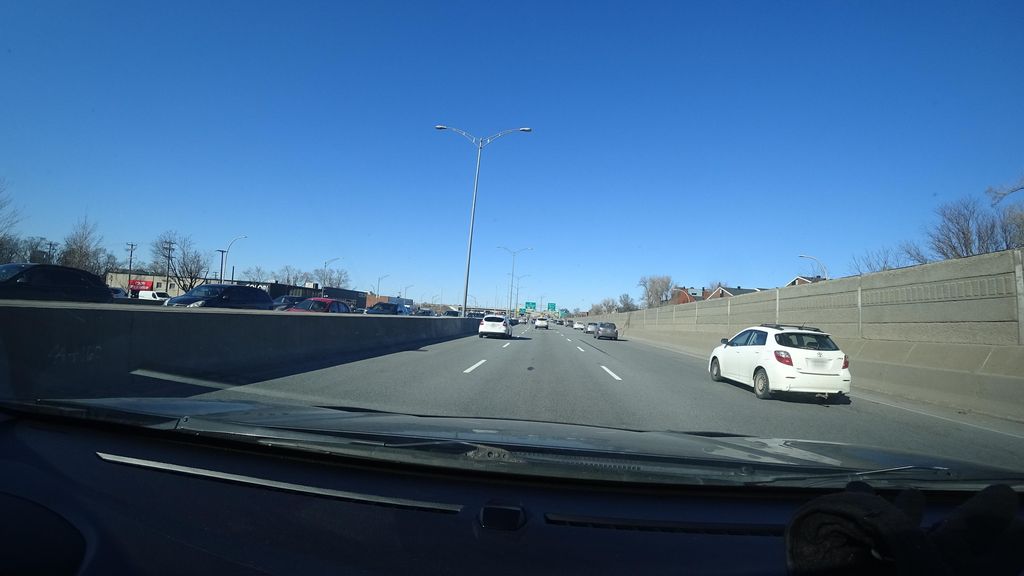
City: montreal